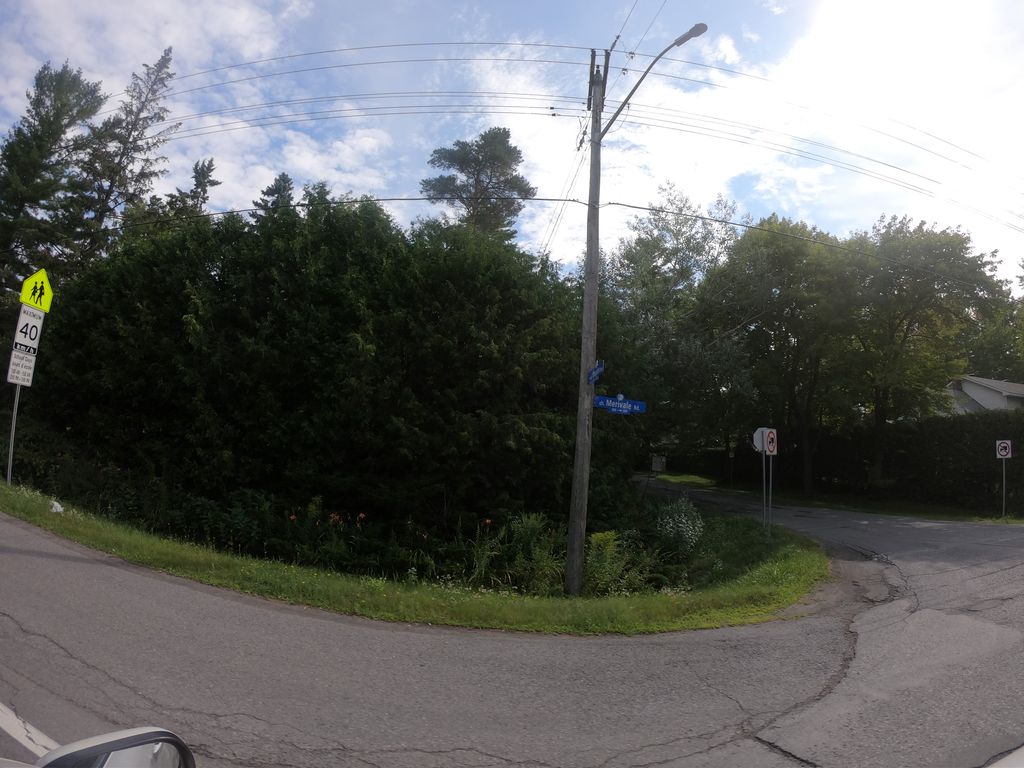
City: ottawa-gatineau